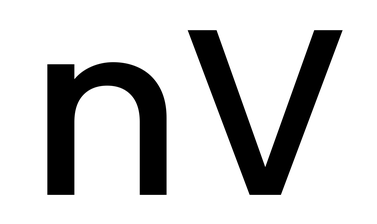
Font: Poppins-Medium